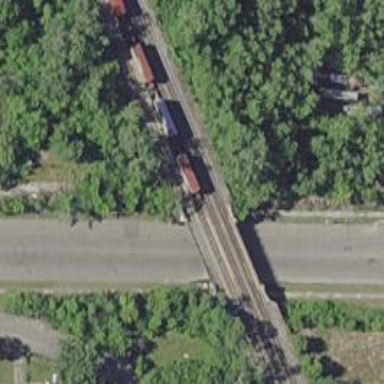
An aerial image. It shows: Disused railway bridge.